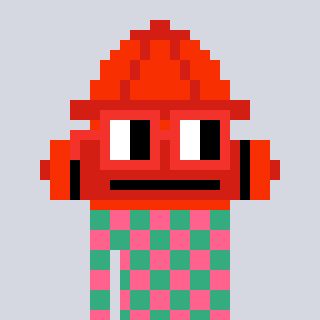
a pixel art character with square red glasses, a fire hydrant-shaped head and a teal-colored body on a cool background